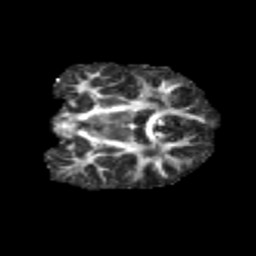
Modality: FA
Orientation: coronal
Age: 12
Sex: female
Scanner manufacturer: siemens
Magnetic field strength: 3 T
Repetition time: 3.8 s
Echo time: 0.07 s